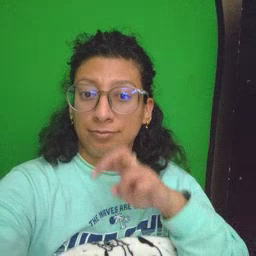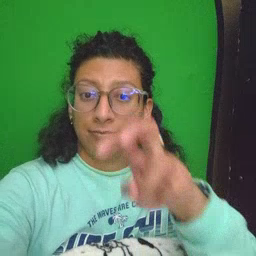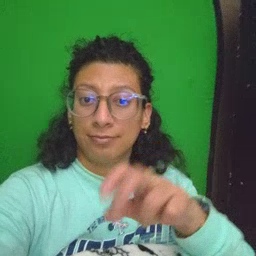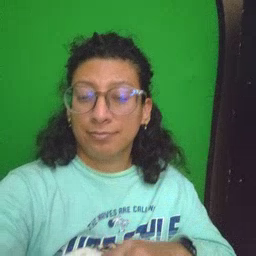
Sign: ride